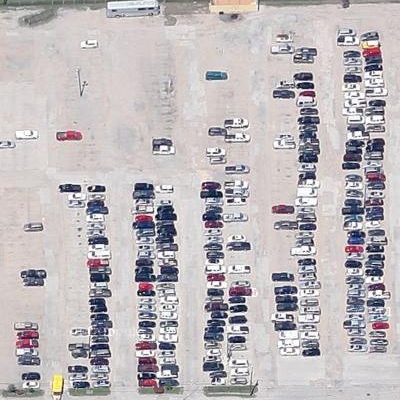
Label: gParking